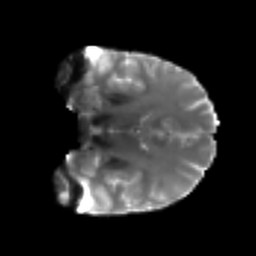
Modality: T2w
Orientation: coronal
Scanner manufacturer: siemens
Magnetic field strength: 3 T
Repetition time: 3.6 s
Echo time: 0.092 s